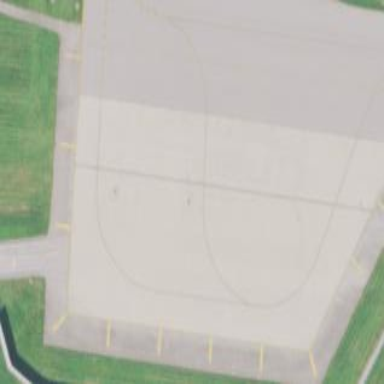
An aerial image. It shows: Concrete apron at the airport.